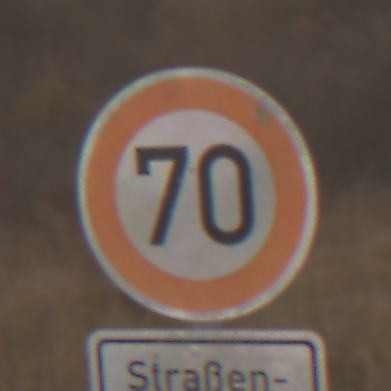
Verkehrszeichen: Geschwindigkeit70
Zusatzzeichen unten: HinweiseAufGefahrenDurchVerbaleAngabe3
Umgebung: Outdoor, Nature
Tageszeit: SunriseSunset
Wetter: PartlyCloudy
Licht: Natural
Jahreszeit: NotSpecified
Kontrast: LowContrast